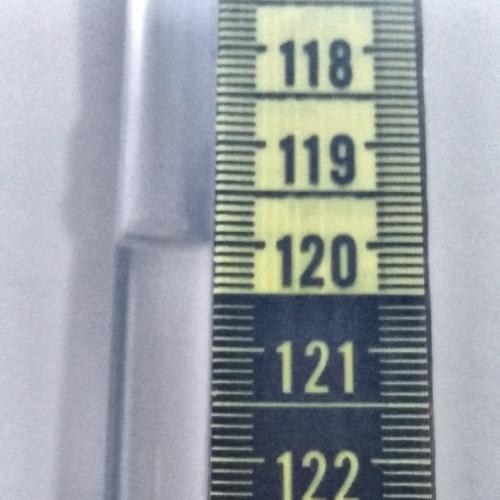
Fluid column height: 120.0 cm